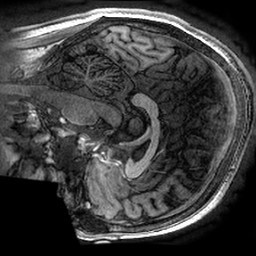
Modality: T1w
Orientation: sagittal
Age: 33
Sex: female
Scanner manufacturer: ge
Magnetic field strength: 3 T
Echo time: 0.002736 s